Question: I'm totally novice in html/CSS, trying to make a simple web-page for an application. Can somebody advise me why the page unable to show the hamburger icon. I assumed it should be shown in white between the brand and start text. Here's the screenshot how it looks actually with the below script.
Screenshot:

'''
/* Modify the background color */
.navbar-custom {
background-color: #004d99;
}
/* change the brand and text color */
.navbar-custom .navbar-brand,
.navbar-custom .navbar-text {
color: white;
}
/* change the link color */
.navbar-custom .navbar-nav .nav-link {
color: white;
}
/* change the color of active or hovered links */
.navbar-custom .nav-item.active .nav-link,
.navbar-custom .nav-item:hover .nav-link {
color: white;
}
'''
'''
<head>
<link rel="stylesheet" href="https://stackpath.bootstrapcdn.com/bootstrap/4.5.2/css/bootstrap.min.css" integrity="sha384-JcKb8q3iqJ61gNV9KGb8thSsNjpSL0n8PARn9HuZOnIxN0hoP+VmmDGMN5t9UJ0Z" crossorigin="anonymous">
</head>
<nav class="navbar navbar-custom">
<div>
<a class="navbar-brand" href="/"><strong>The Brand</strong></a>
<button class="navbar-toggler" type="button" data-toggle="collapse" data-target="#navbarText" aria-controls="navbarText" aria-expanded="false" aria-label="Toggle navigation" style="color: white">
<span class="navbar-toggler-icon" style="color: white"></span><small><strong> START</strong></small>
</button>
</div>
<script src="https://code.jquery.com/jquery-3.5.1.slim.min.js" integrity="sha384-DfXdz2htPH0lsSSs5nCTpuj/zy4C+OGpamoFVy38MVBnE+IbbVYUew+OrCXaRkfj" crossorigin="anonymous"></script>
<script src="https://cdn.jsdelivr.net/npm/popper.js@1.16.1/dist/umd/popper.min.js" integrity="sha384-9/reFTGAW83EW2RDu2S0VKaIzap3H66lZH81PoYlFhbGU+6BZp6G7niu735Sk7lN" crossorigin="anonymous"></script>
<script src="https://stackpath.bootstrapcdn.com/bootstrap/4.5.2/js/bootstrap.min.js" integrity="sha384-B4gt1jrGC7Jh4AgTPSdUtOBvfO8shuf57BaghqFfPlYxofvL8/KUEfYiJOMMV+rV" crossorigin="anonymous"></script>
'''
Any help appreciated.
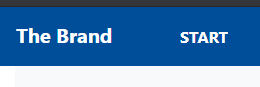
Answer: The Reason you cant see the Hamburger-button is because bootstrap hardcoded Icons as background-images to specific navbar-configurations. There are for example .navbar-light and .navbar-dark
When you add Nav-Elements they get styled according to the navbar-scheme so the toggler for the hamburger is coded:
'''
.navbar-dark .navbar-toggler-icon {
background-image: url(data:image/svg+xml;charset=utf8,%3Csvg viewBox='0 0 30 30' xmlns='http://www.w3.org/2000/svg'%3E%3Cpath stroke='rgba(255, 255, 255, 0.5)' stroke-width='2' stroke-linecap='round' stroke-miterlimit='10' d='M4 7h22M4 15h22M4 23h22'/%3E%3C/svg%3E);
}
'''
So a way to make this work with your code: Use the Navbar-class from bootstrap to configure the Element-style and use a custom background, see the example with added comments to the changes i made here:
'''
/* Modify the background color */
/*changed class-name*/
.bg-custom {
background-color: #004d99;
}
/* change the brand and text color */
.navbar-custom .navbar-brand,
.navbar-custom .navbar-text {
color: white;
}
/* change the link color */
.navbar-custom .navbar-nav .nav-link {
color: white;
}
/* change the color of active or hovered links */
.navbar-custom .nav-item.active .nav-link,
.navbar-custom .nav-item:hover .nav-link {
color: white;
}
'''
'''
<head>
<link rel="stylesheet" href="https://stackpath.bootstrapcdn.com/bootstrap/4.5.2/css/bootstrap.min.css" integrity="sha384-JcKb8q3iqJ61gNV9KGb8thSsNjpSL0n8PARn9HuZOnIxN0hoP+VmmDGMN5t9UJ0Z" crossorigin="anonymous">
</head>
<!--changed navbar-class to basic bootstrap class-->
<nav class="navbar navbar-dark bg-custom">
<div>
<a class="navbar-brand" href="/"><strong>The Brand</strong></a>
<button class="navbar-toggler" type="button" data-toggle="collapse" data-target="#navbarText" aria-controls="navbarText" aria-expanded="false" aria-label="Toggle navigation" style="color: white">
<span class="navbar-toggler-icon" style="color: white"></span><small><strong> START</strong></small>
</button>
</div>
<script src="https://code.jquery.com/jquery-3.5.1.slim.min.js" integrity="sha384-DfXdz2htPH0lsSSs5nCTpuj/zy4C+OGpamoFVy38MVBnE+IbbVYUew+OrCXaRkfj" crossorigin="anonymous"></script>
<script src="https://cdn.jsdelivr.net/npm/popper.js@1.16.1/dist/umd/popper.min.js" integrity="sha384-9/reFTGAW83EW2RDu2S0VKaIzap3H66lZH81PoYlFhbGU+6BZp6G7niu735Sk7lN" crossorigin="anonymous"></script>
<script src="https://stackpath.bootstrapcdn.com/bootstrap/4.5.2/js/bootstrap.min.js" integrity="sha384-B4gt1jrGC7Jh4AgTPSdUtOBvfO8shuf57BaghqFfPlYxofvL8/KUEfYiJOMMV+rV" crossorigin="anonymous"></script>
'''
Or you have to add your own custom icon to the Toggler.